Question: I have a blog of code written such as this:
'''
<div class="box">
<div class="statusbox">
<div class="cleft">some stuff</div>
<div class="cright">some more stuff</div>
</div>
</div>
'''
and this is the CSS code for it:
'''
.box{padding:10px; border: 1px black solid;width: inherit;}
.statusbox{border-bottom: 2px #736f6e solid;}
.cleft{float:left;width:84%;vertical-align:middle;min-height:50px;margin-right:10px;padding-top: 5px;}
.cright{float:right;width:15%;text-align:right;vertical-align:middle;min-height:50px;padding-top: 5px;}
'''
The issue I'm having is that the structure is not obeyed in terms of the CSS layout. Whilst 'cleft' and 'cright' show correctly, they are not being embedded within 'statusbox' and 'box'. 'box' and 'statusbox' just clump up together, just above the "some stuff".
Here's an image of what I'm currently getting:
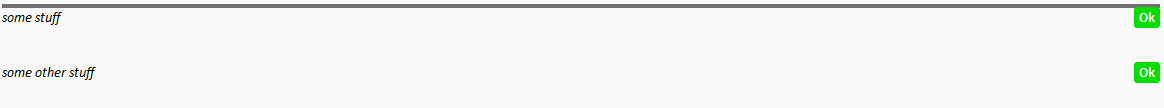
Answer: Add 'overflow: hidden' to 'statusBox'
Floated elements do not contribute to the height of the parent. Since both of your elements are floated, then the parent has no height. Adding 'overflow: hidden' changes that.